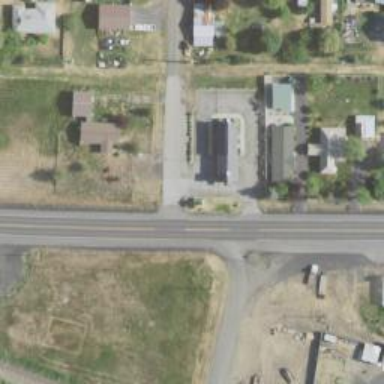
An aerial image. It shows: Primary road with asphalt surface.